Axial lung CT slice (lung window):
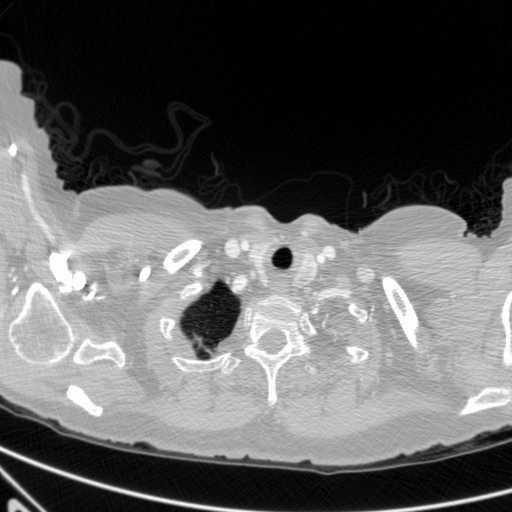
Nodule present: no